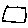
Label: square